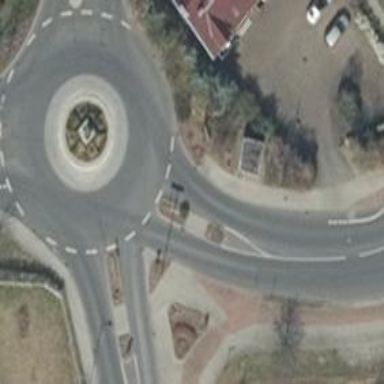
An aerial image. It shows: Secondary road with asphalt surface leading to roundabout junction.